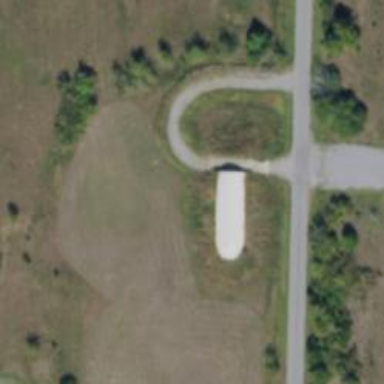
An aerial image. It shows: Military bunker.